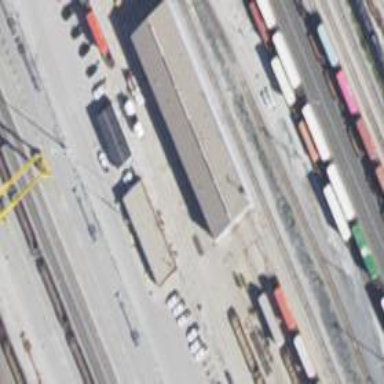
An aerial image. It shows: Railway yard with building passage tunnel.